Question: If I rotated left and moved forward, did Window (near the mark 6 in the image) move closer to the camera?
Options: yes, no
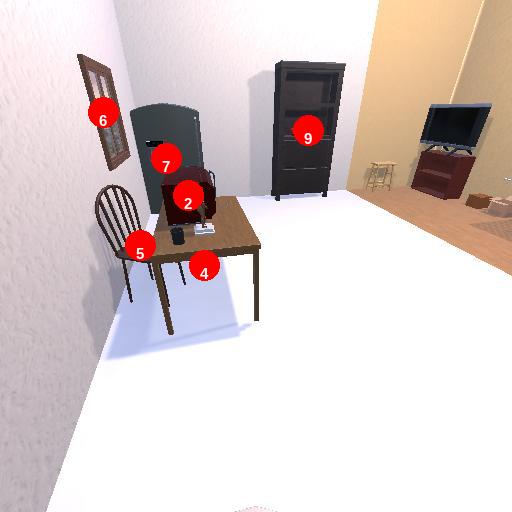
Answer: yes